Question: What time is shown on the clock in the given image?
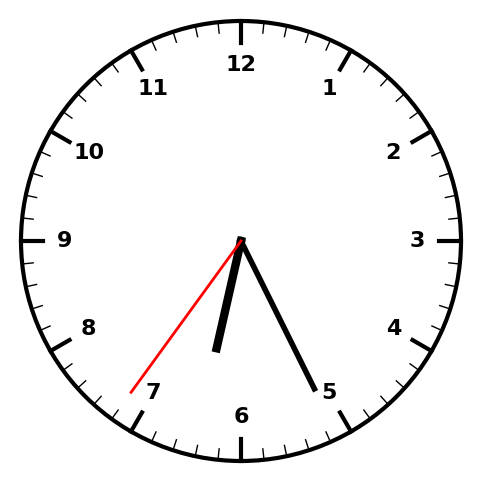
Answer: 06:25:36